Question: Is there a simple way in CSS to position a number of images--stacked vertically--on the right) of a variable-sized image. The variable-sized image has a 'max-width' defined that should be relative to the size of the browser window (i.e. it should be as big as possible to not fall off the screen, but not bigger than the actual image pixel dimensions). To make this more difficult, the markup is such that all ''s are listed as equals, i.e., the images to appear on the right are not in a separate container.

Using a markup like the following, the size of each image is about equal.
'''
<ul>
<li><img/></li> <!-- the big image -->
<li><img/></li>
<li><img/></li>
etc...
</ul>
'''
By request, in a jsFiddle: <URL>
It would be nice to do this in pure CSS(3), I don't need to support any browsers except my own (the latest Chrome).
Oh. And I accept "no" for an answer, if it is the truth.
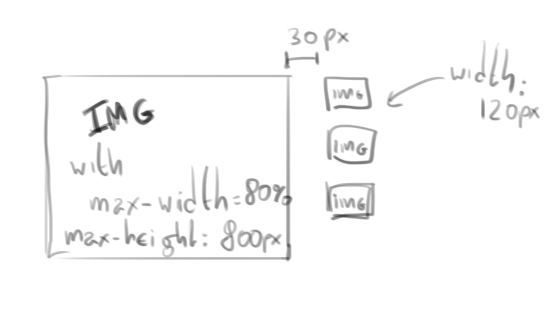
Answer: given your picture I have come up with the following solution:
'''
<div class="container">
<div class="main-image"><img src="http://lorempixel.com/800/800/sports/1/" /></div>
<ul class="small-image-list">
<li><img src="http://lorempixel.com/120/120/sports/2/" /></li>
<li><img src="http://lorempixel.com/120/120/sports/3/" /></li>
<li><img src="http://lorempixel.com/120/120/sports/4/" /></li>
<li><img src="http://lorempixel.com/120/120/sports/5/" /></li>
</ul>
</div>
'''
'''
.container {padding-right:150px;}
.container .main-image {width:100%; float:left;}
.container .main-image img {width:100%; max-width:800px; max-height:800px;}
.small-image-list {list-style:none; margin:0 -150px 0 0; padding:0; width:120px; float:right;}
.small-image-list li {width:100%; overflow:hidden; padding-bottom:10px;}
@media all and (min-width: 950px) {
/*this is optional if you want the images to stick left when the page is over 950px;*/
.container {padding:0;}
.container .main-image {width:800px;}
.small-image-list {margin:0 0 0 30px; float:left;}
}
'''
<URL>
Delete the media query if you want the large gutter
Given the need for it all to be in a list you can try this:
'''
<ul class="list">
<li><img src="http://lorempixel.com/800/800/sports/2/" /></li>
<li><img src="http://lorempixel.com/120/120/sports/3/" /></li>
<li><img src="http://lorempixel.com/120/120/sports/4/" /></li>
<li><img src="http://lorempixel.com/120/120/sports/5/" /></li>
</ul>
'''
'''
.list {list-style:none; padding:0 150px 0 0; margin:0;}
.list li {width:120px; float:right; padding:0; display:block; overflow:hidden; margin-right:-150px;clear:right; display:block;}
.list li:first-child {width:100%; float:left; margin:0; padding:0;}
.list li:first-child img {width:100%; max-height:800px; max-width:800px;}
'''
<URL>